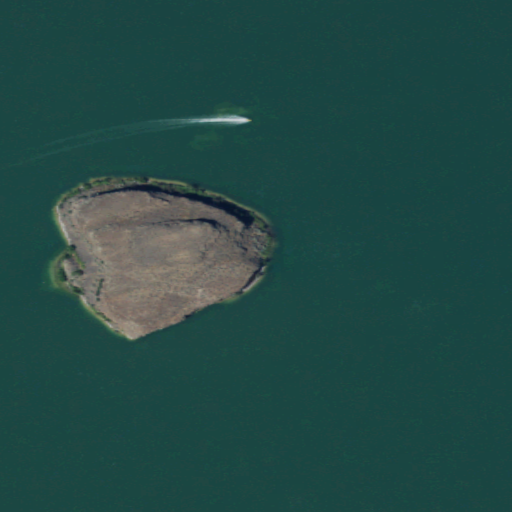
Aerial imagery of island in Washington named Big Rock Island containing open water and shrub